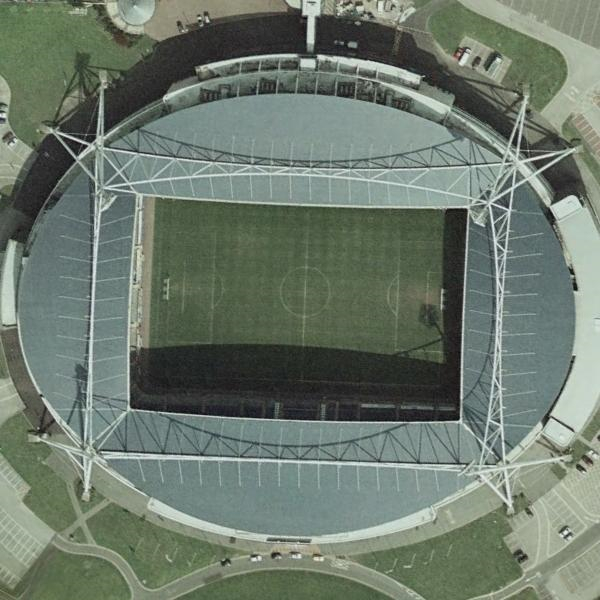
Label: Stadium